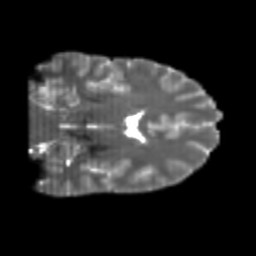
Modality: T2w
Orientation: coronal
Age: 22
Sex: male
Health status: healthy
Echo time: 0.074 s